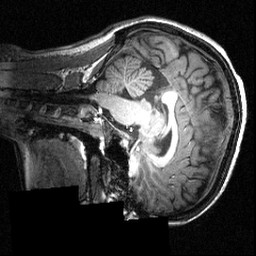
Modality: T1w
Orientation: sagittal
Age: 22
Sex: female
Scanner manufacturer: siemens
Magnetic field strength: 3.951 T
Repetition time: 1.5 s
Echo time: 0.00335 s